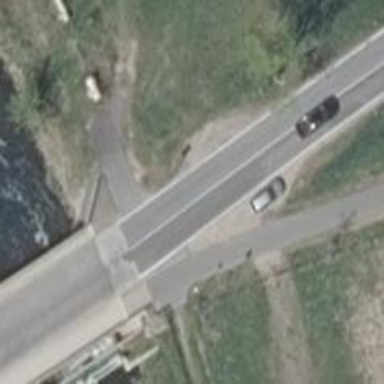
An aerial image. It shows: Secondary road with asphalt surface.